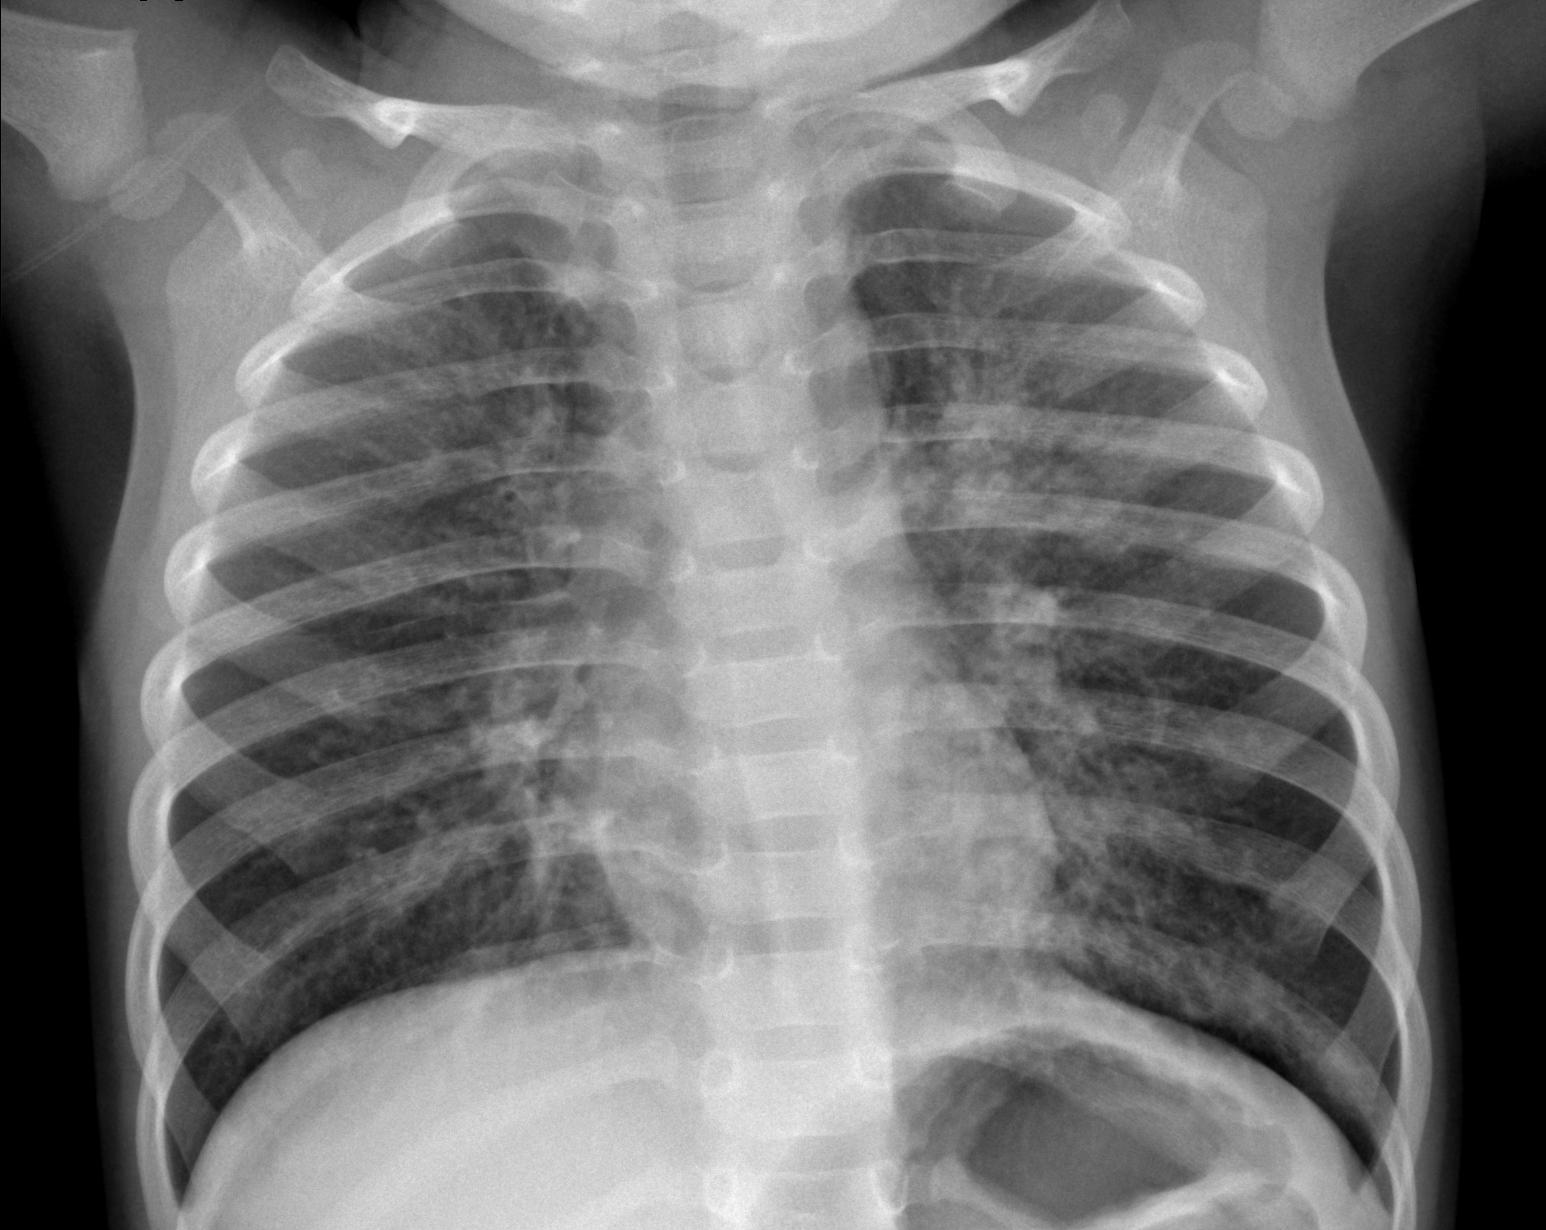
Diagnosis: PNEUMONIA